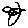
Label: bird